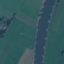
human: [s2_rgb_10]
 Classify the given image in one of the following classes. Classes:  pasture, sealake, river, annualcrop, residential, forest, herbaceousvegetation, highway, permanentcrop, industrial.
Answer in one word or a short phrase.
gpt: River